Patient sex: M
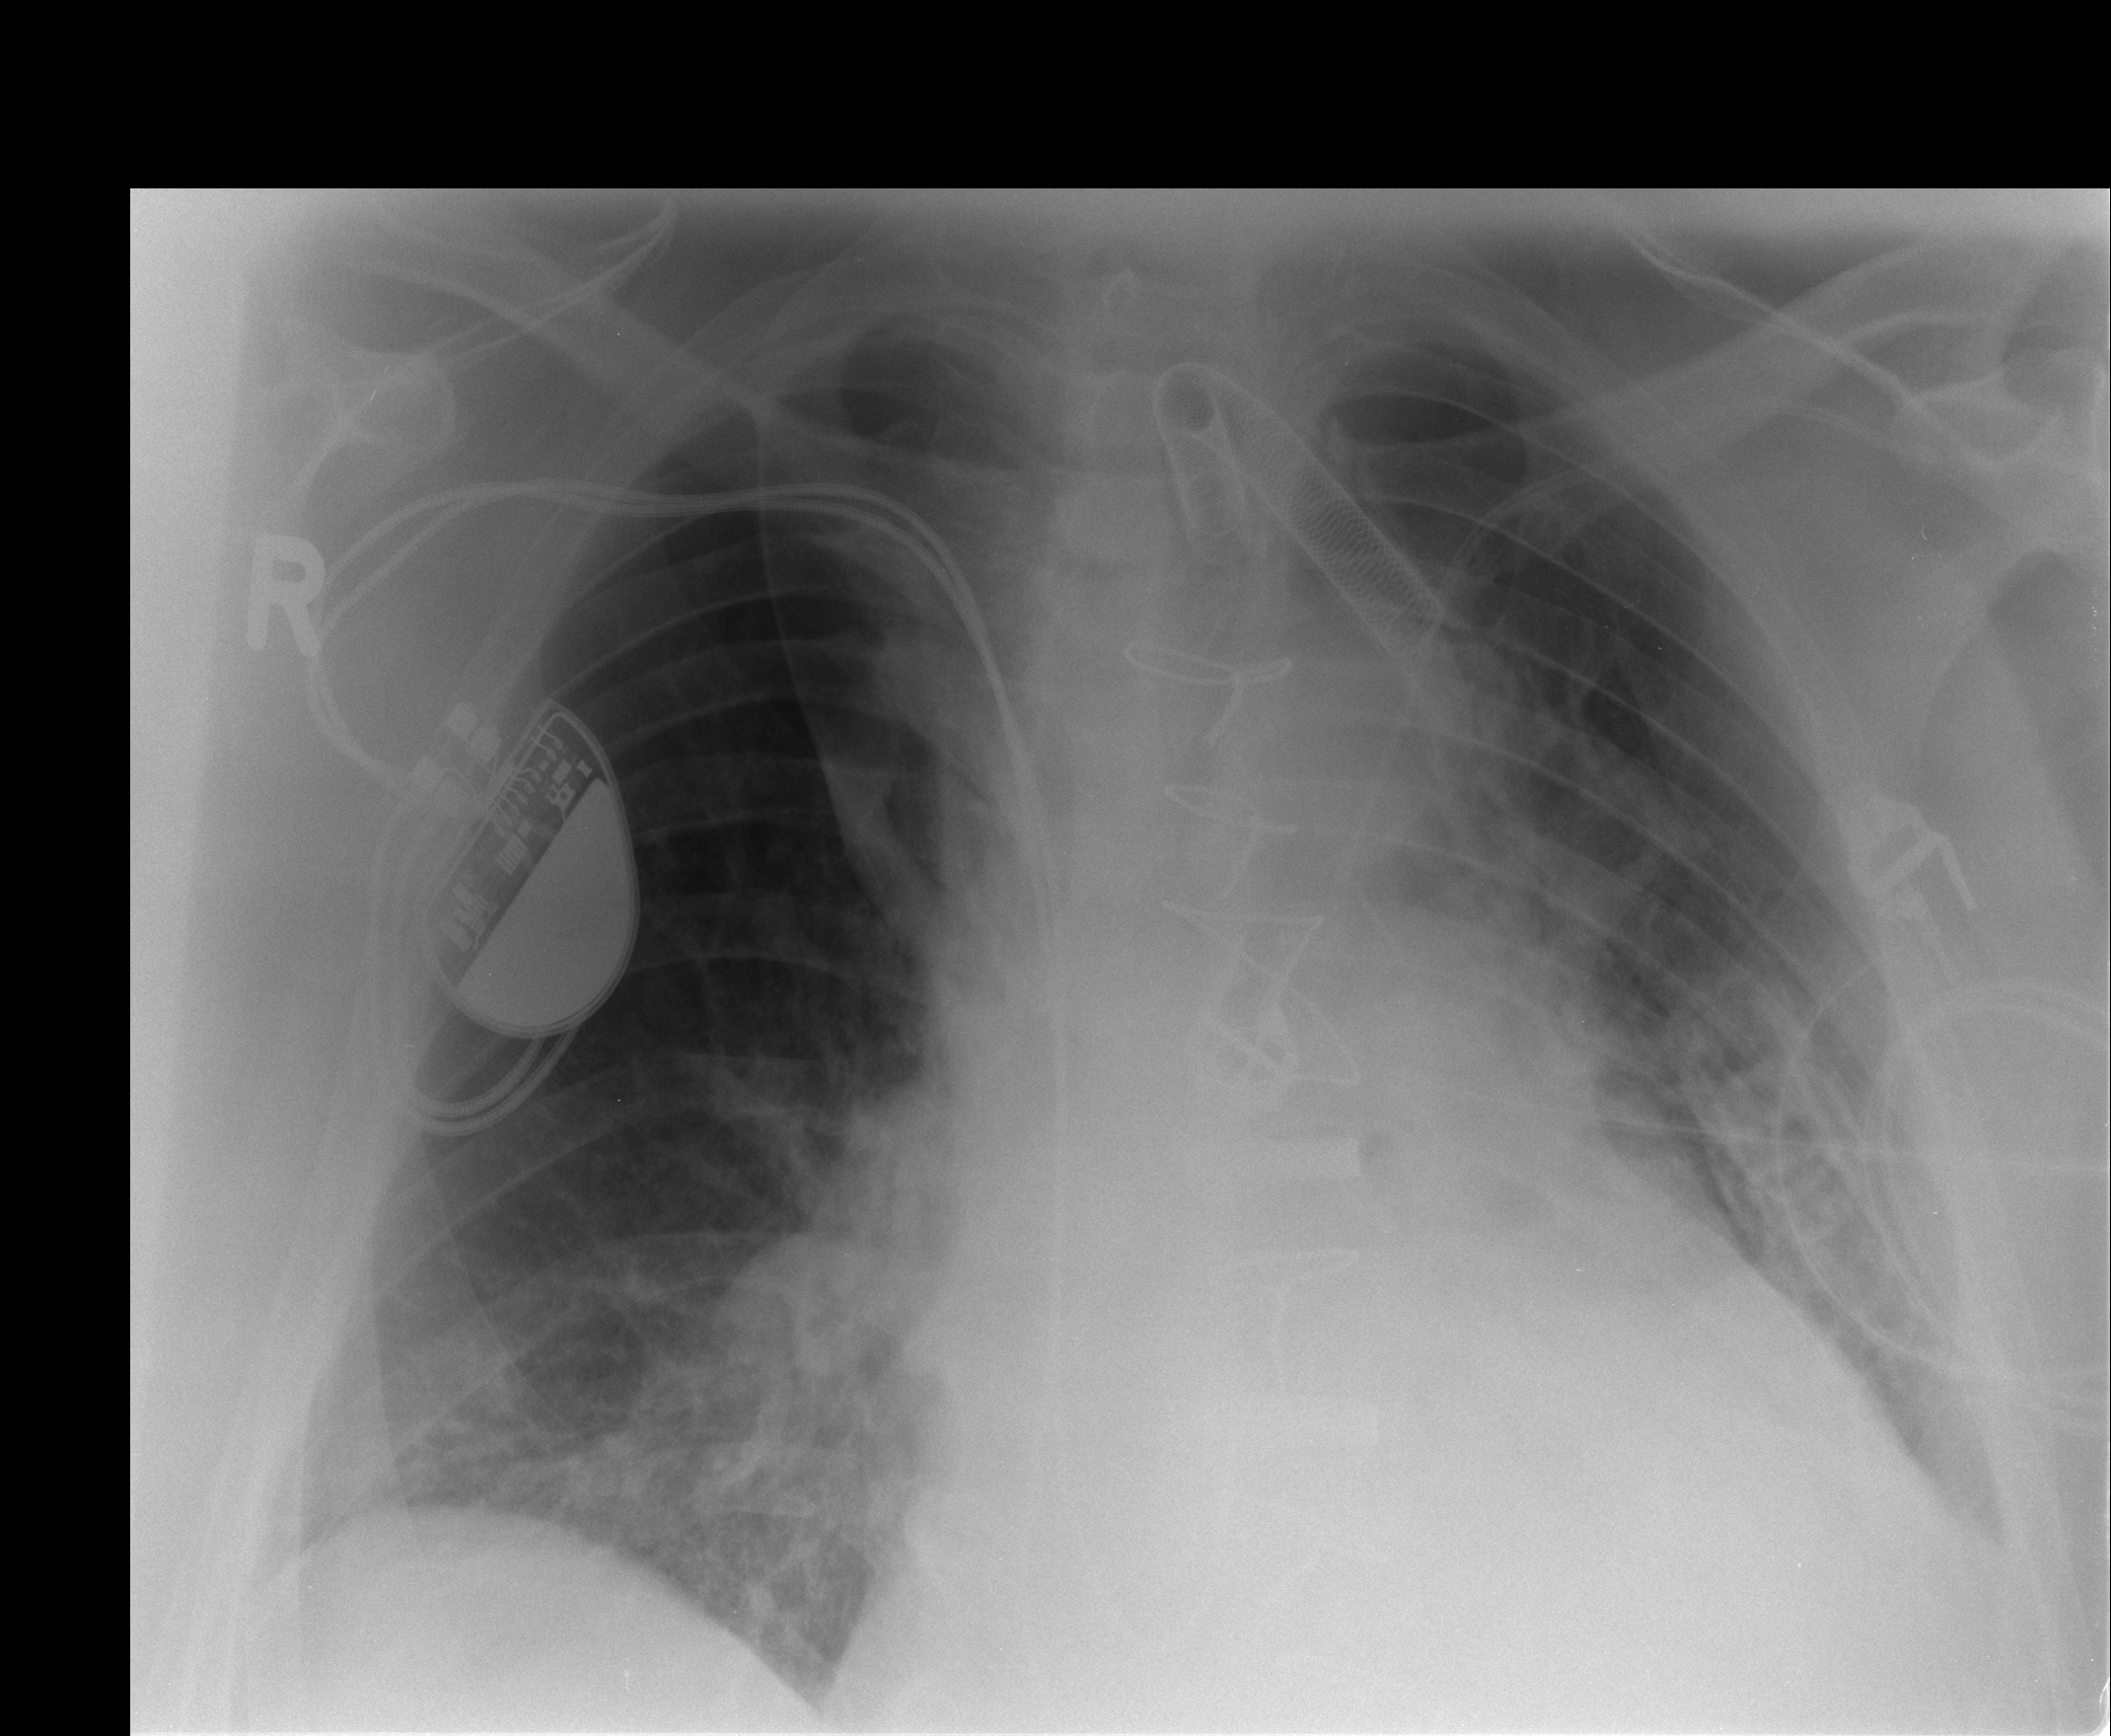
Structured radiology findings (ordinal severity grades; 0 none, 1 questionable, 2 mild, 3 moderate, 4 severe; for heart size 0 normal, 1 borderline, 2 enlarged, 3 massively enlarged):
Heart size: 3
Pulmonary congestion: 3
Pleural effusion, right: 0
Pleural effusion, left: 2
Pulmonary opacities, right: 2
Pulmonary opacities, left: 2
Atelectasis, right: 2
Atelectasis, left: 2